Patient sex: F
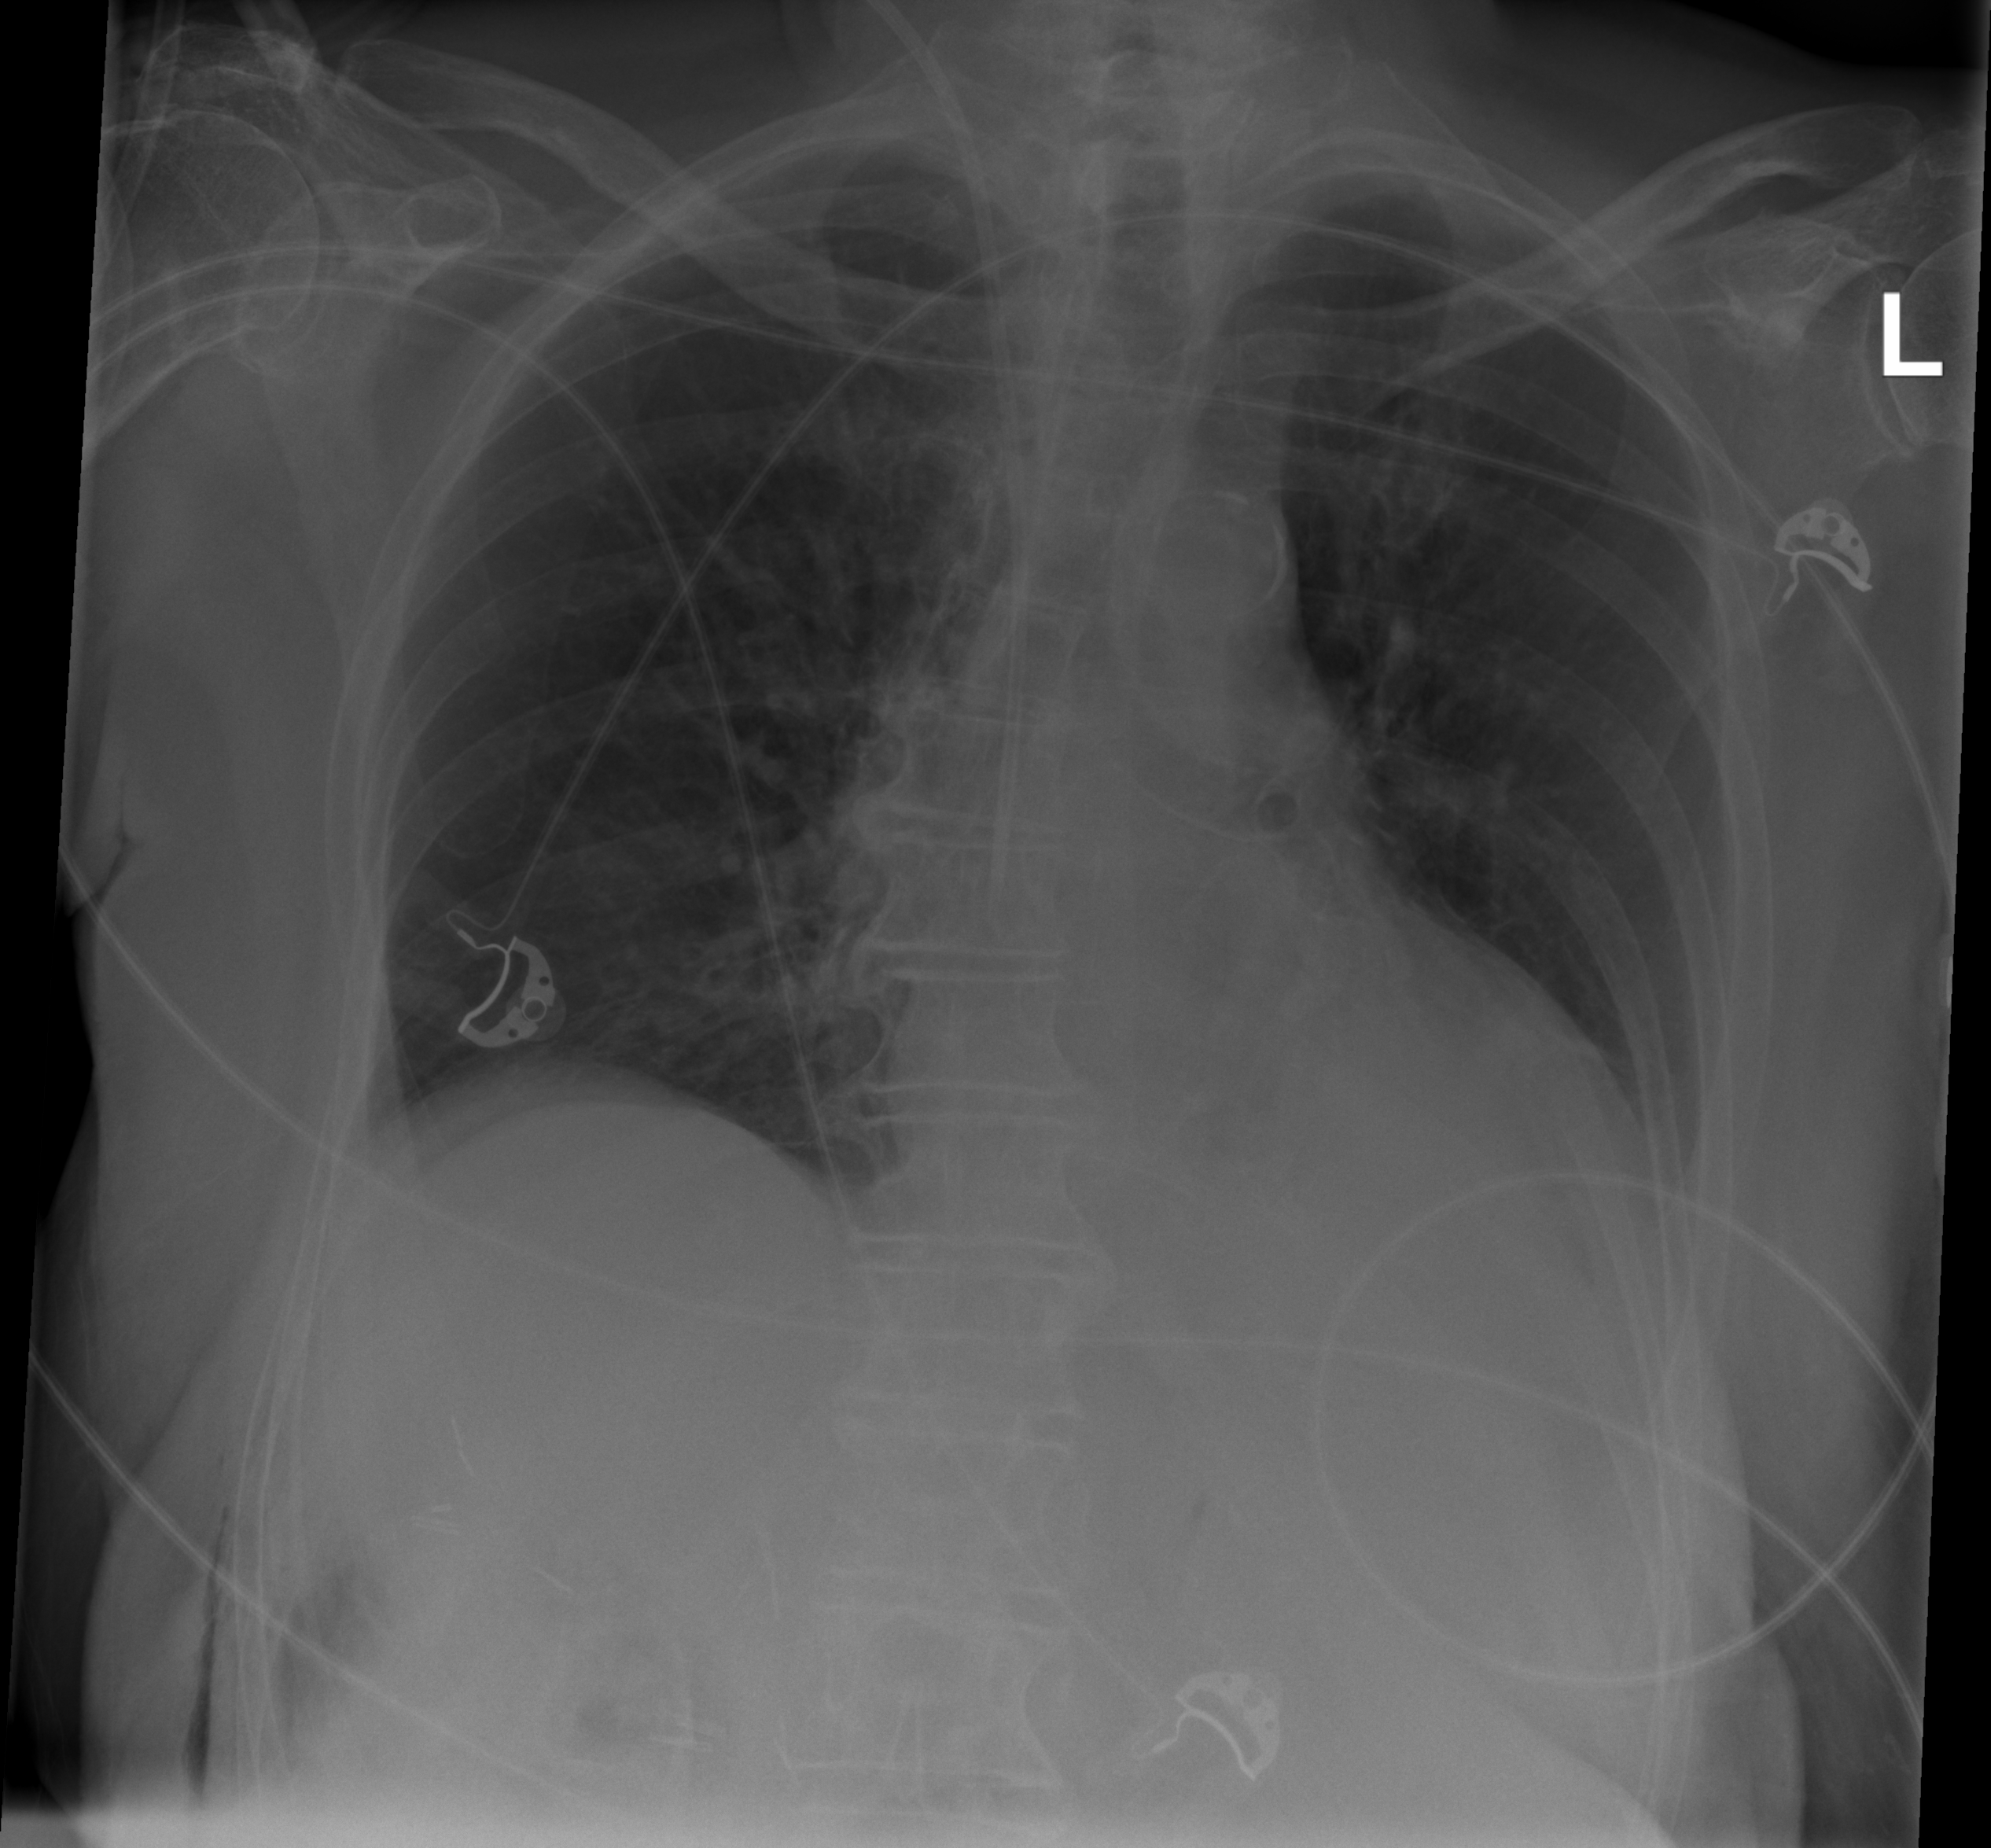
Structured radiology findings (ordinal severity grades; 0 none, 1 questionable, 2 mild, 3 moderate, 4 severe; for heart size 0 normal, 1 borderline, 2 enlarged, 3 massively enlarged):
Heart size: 1
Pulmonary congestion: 0
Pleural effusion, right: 0
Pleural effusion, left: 2
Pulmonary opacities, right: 0
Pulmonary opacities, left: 0
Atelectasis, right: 0
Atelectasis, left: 2